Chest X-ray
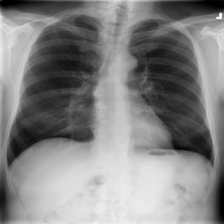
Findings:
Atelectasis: negative
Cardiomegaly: negative
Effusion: negative
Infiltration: negative
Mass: negative
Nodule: negative
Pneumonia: negative
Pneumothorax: negative
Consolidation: negative
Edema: negative
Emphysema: negative
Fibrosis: negative
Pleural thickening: negative
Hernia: negative